Field crop: maize
Growth stage: 1
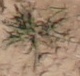
Species: lolium